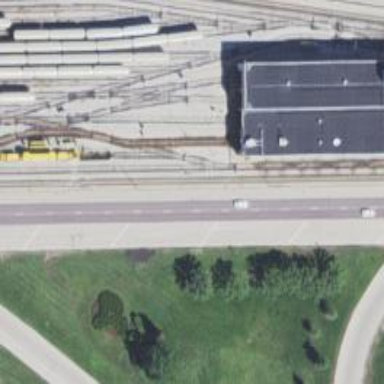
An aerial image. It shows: Yard area with electrified rail tracks.